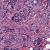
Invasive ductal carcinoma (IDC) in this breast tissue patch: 1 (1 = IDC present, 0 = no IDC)